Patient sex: F
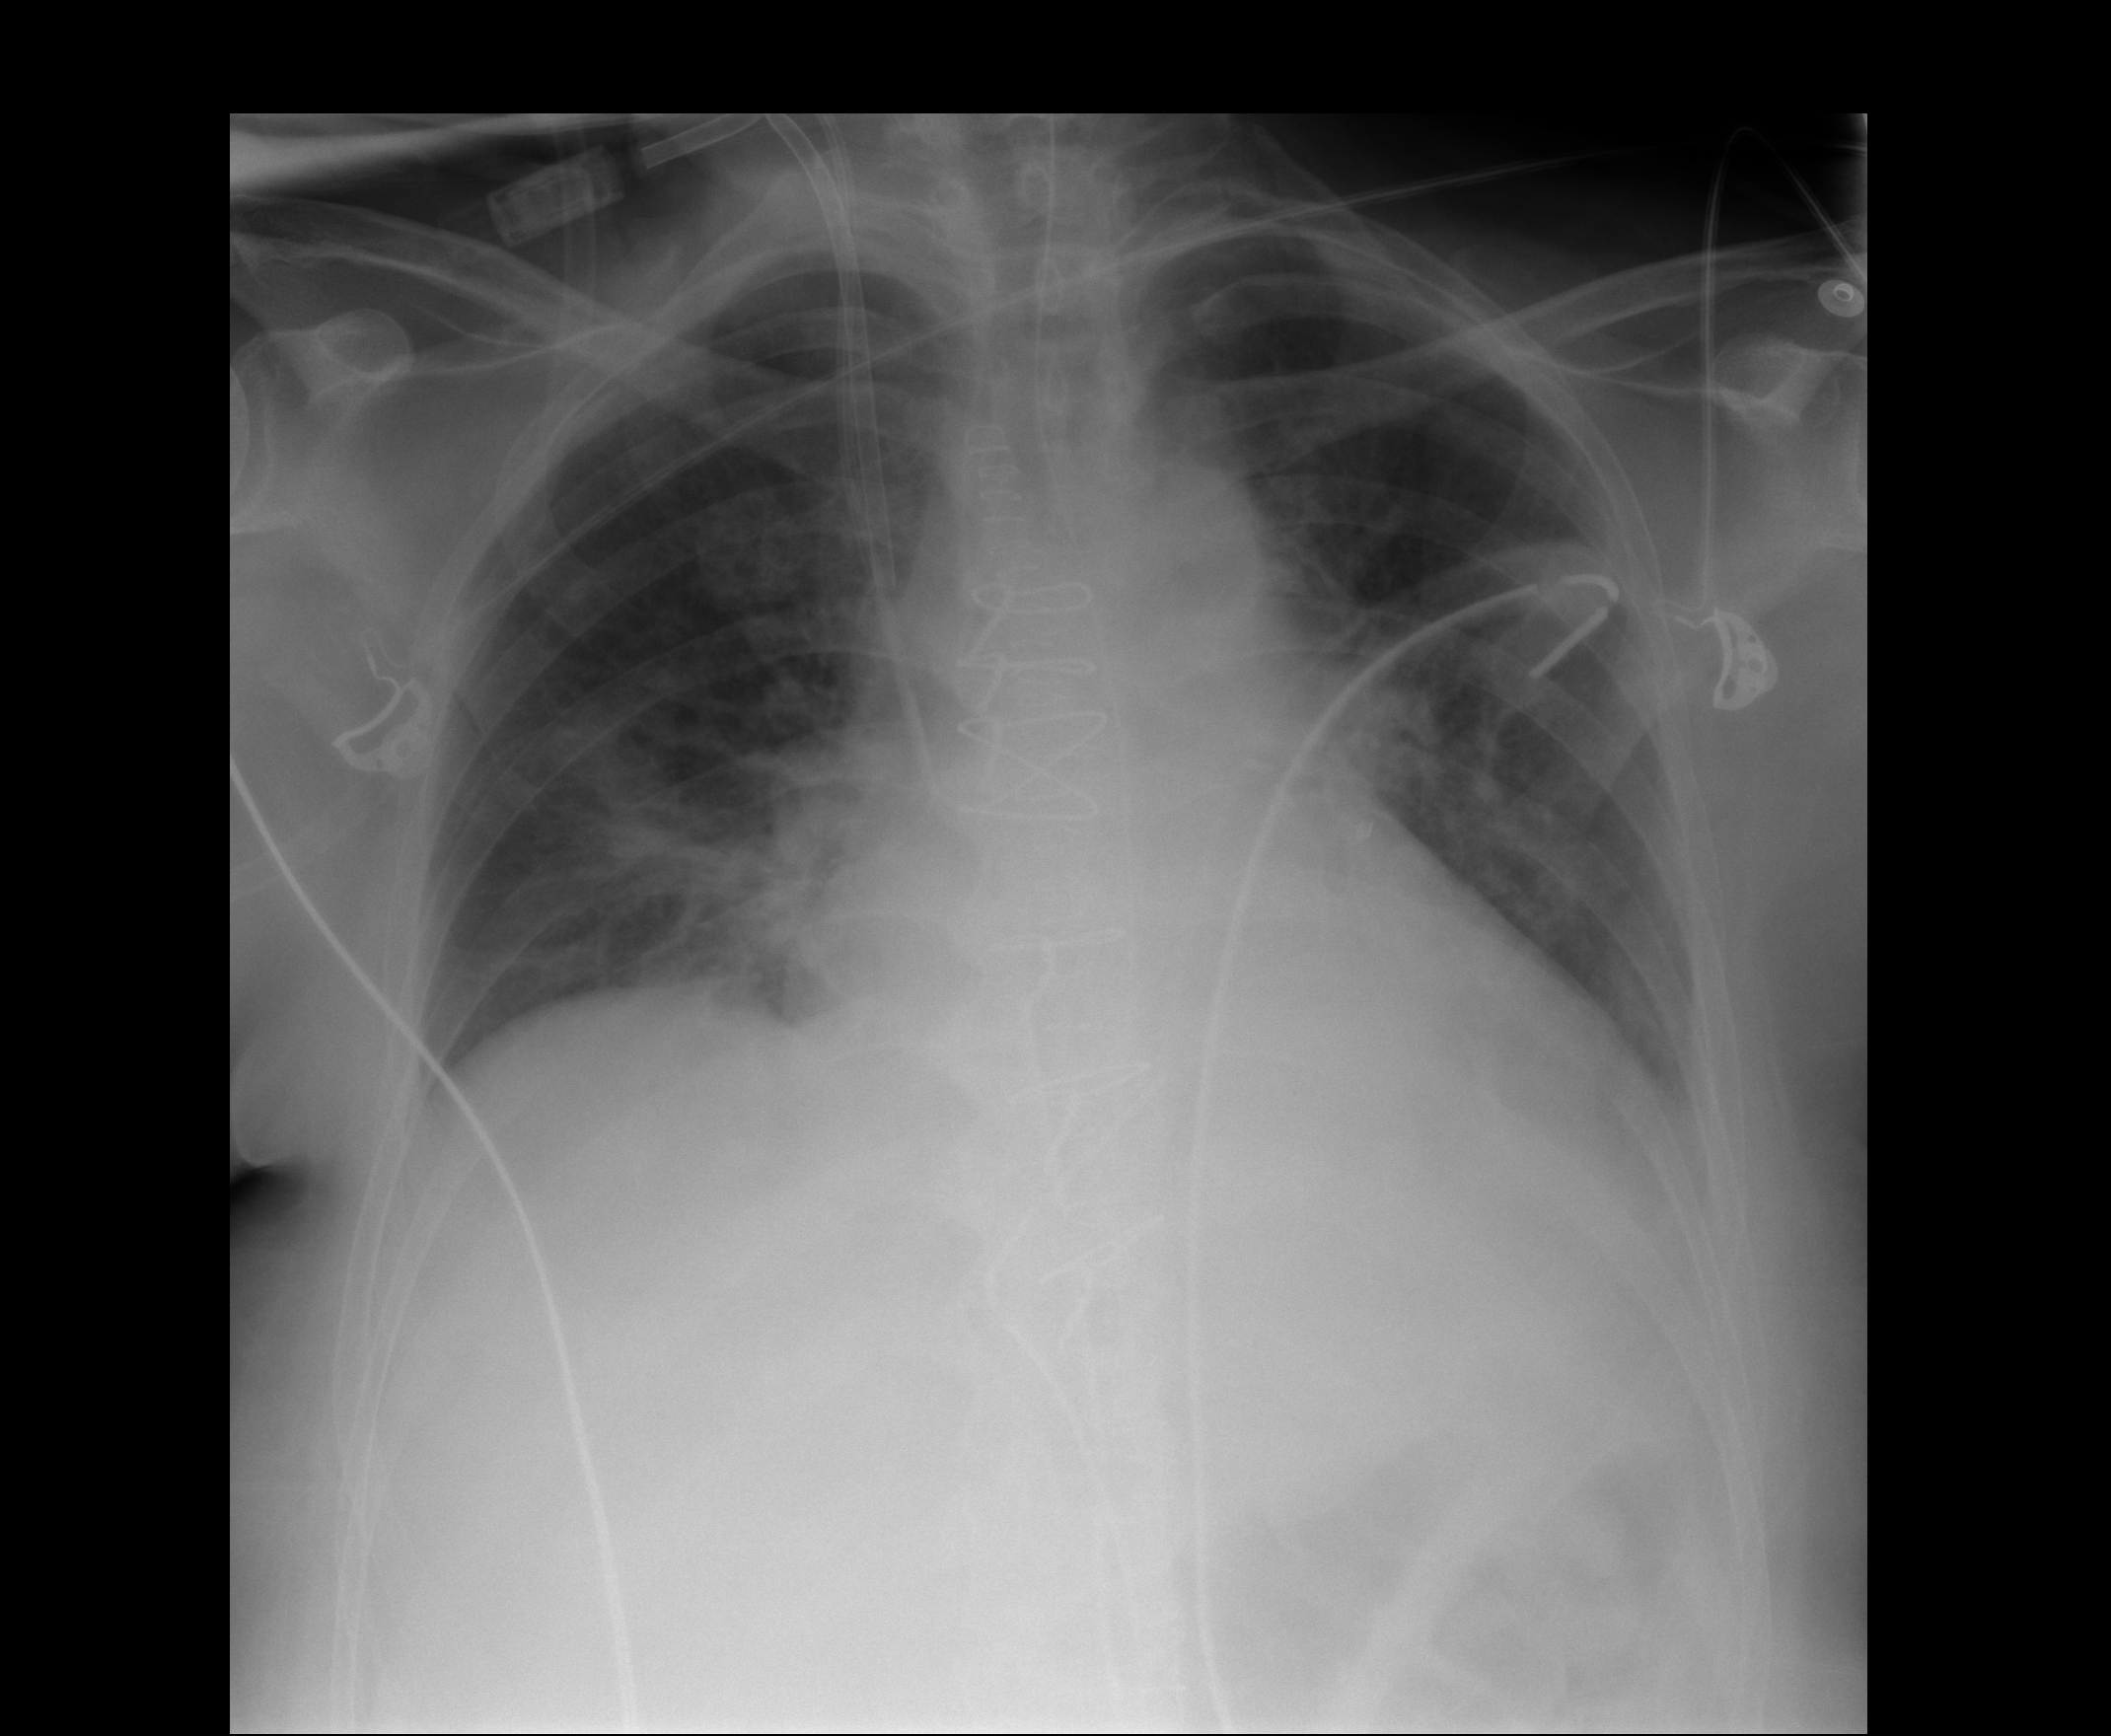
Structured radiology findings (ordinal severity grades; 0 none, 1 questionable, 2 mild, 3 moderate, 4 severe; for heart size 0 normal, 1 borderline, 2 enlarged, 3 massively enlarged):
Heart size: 2
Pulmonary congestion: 1
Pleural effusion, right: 0
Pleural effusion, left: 0
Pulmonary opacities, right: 0
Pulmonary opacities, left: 0
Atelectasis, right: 2
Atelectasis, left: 2